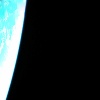
Label: space